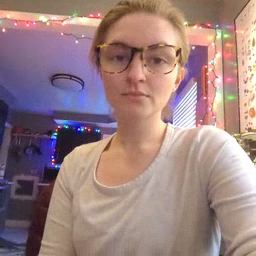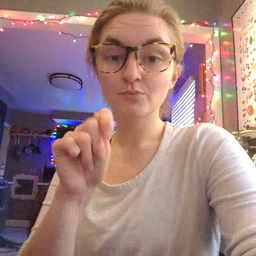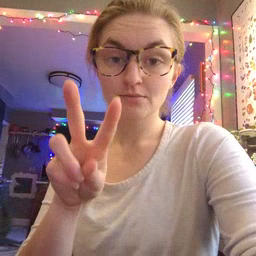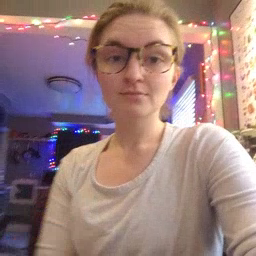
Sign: TV